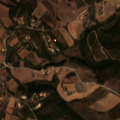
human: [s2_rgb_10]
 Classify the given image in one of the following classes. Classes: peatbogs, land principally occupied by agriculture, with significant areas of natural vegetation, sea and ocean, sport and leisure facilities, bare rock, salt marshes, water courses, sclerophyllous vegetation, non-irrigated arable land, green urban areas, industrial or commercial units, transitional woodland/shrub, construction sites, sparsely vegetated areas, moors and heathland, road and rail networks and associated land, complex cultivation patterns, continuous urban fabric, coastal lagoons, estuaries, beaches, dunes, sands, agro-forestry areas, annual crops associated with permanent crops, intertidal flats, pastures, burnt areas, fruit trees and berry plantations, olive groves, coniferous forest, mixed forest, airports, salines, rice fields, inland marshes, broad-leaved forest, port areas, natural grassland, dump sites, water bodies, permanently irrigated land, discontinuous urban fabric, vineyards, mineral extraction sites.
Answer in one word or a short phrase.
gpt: non-irrigated arable land, complex cultivation patterns, land principally occupied by agriculture, with significant areas of natural vegetation, sclerophyllous vegetation, transitional woodland/shrub